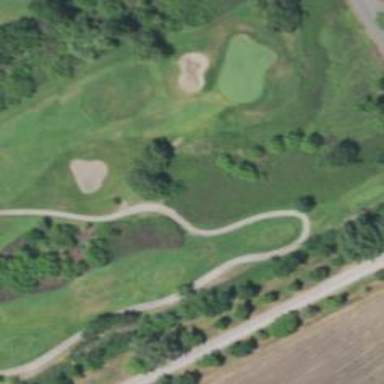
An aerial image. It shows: Path designated for golf carts.